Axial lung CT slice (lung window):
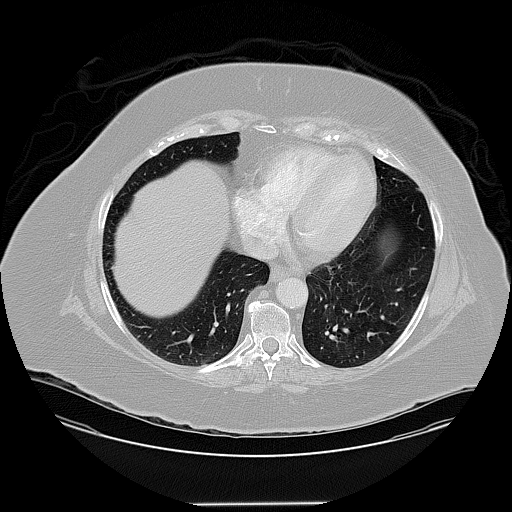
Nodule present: no